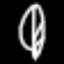
Label: leaf